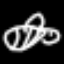
Label: bed